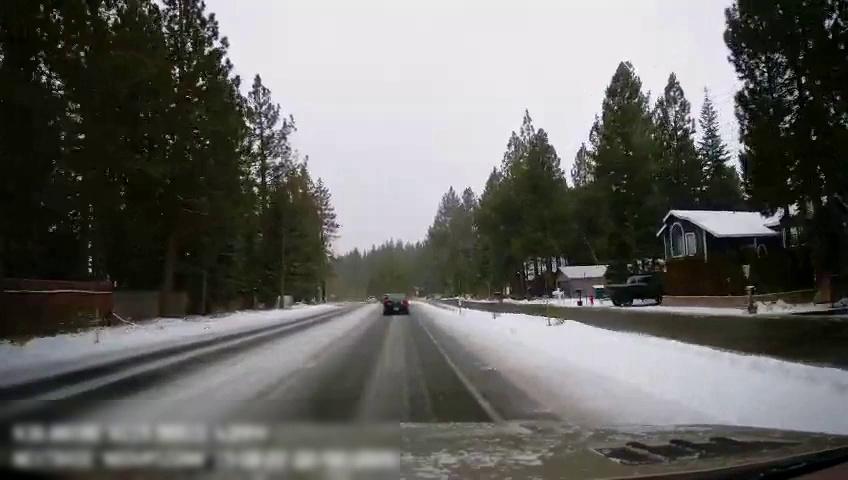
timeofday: Day
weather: Snowy
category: Drivable Space
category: Drivable Space
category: Vehicles | Truck
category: Vehicles | Car
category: Vehicles | Car
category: Vehicles | Car
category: Lanes | Current Lane